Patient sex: M
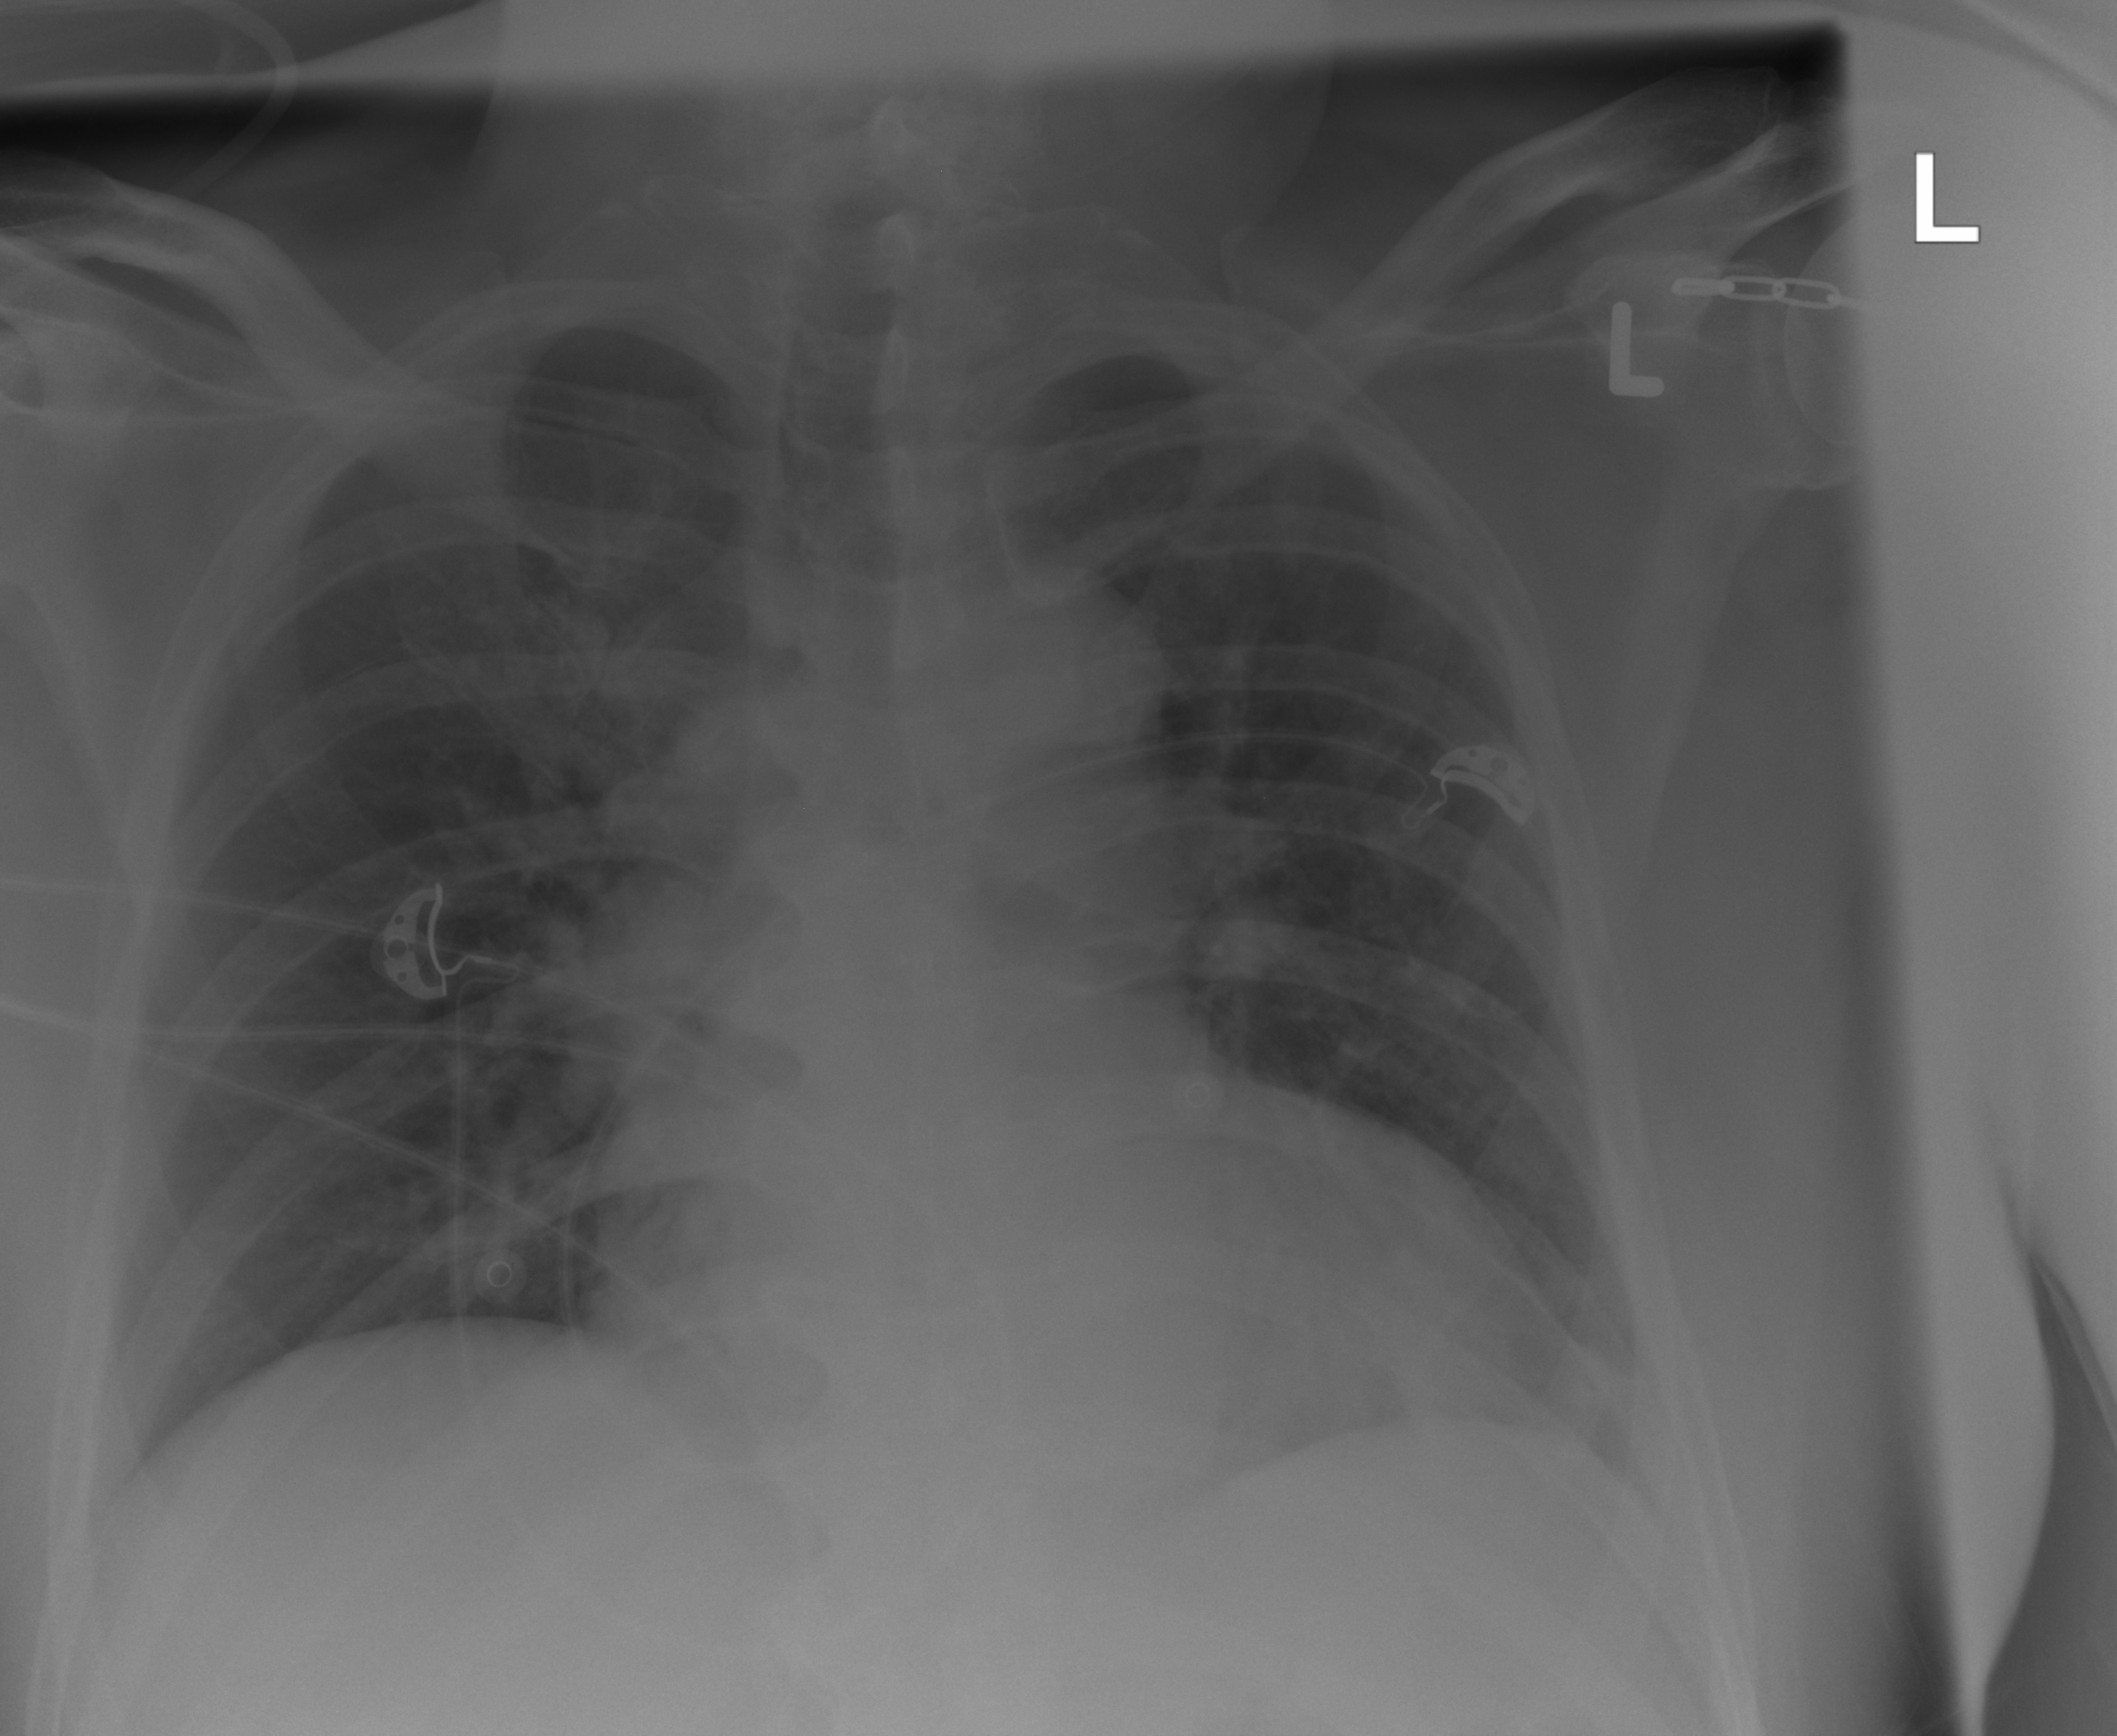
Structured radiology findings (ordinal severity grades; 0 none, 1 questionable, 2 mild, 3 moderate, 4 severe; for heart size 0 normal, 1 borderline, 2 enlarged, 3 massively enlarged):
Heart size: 0
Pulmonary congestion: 1
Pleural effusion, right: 0
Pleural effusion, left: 0
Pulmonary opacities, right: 0
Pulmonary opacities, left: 0
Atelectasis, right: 1
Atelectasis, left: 1